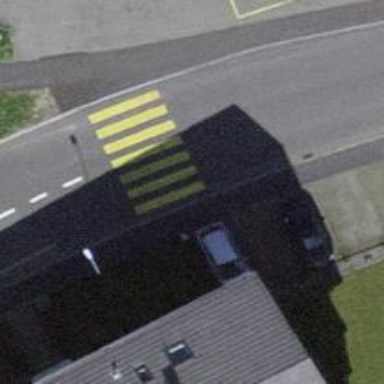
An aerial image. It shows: Uncontrolled zebra crossing with zebra markings.